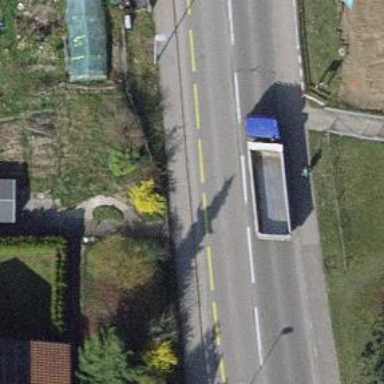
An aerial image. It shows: Set of steps on the road.